Question: This query isn't working as I'm expecting it to. Anyone see the problem?
I'm trying to get an element by it's name, but it's not returning anything. Here is the specific part of the function I need some help with:

---
The solution was to use an XName instead of a string. Like so:
'''
var matchingElements = elements.Where(e => e.Name.Equals(XName.Get(name)));
'''
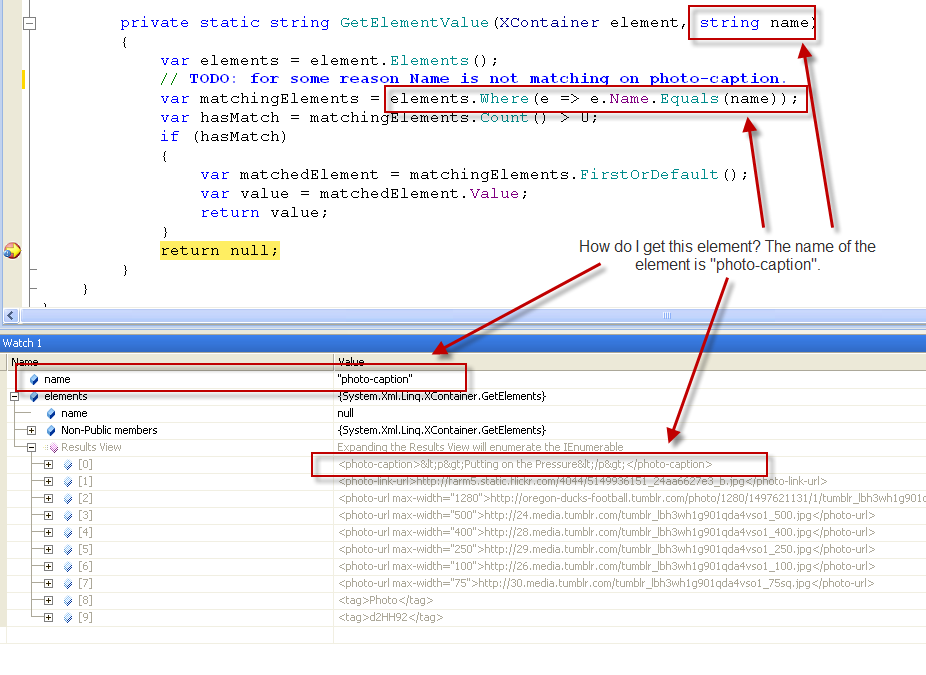
Answer: Try changing your line to:
'''
elements.Where(e => e.Name.LocalName == name)
'''
The 'LocalName' part is the important part, as otherwise you are comparing equality of an 'XName' with a 'string'. Remember, XML supports names of the style "prefix:element-name". In that example, "prefix" is the identifier associated with the namespace returned by 'e.Name.Namespace' and "element-name" is the identifier returned by 'e.Name.LocalName'.